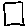
Label: square